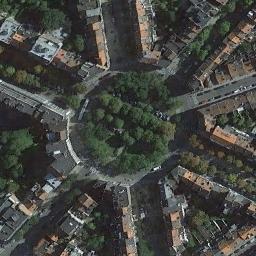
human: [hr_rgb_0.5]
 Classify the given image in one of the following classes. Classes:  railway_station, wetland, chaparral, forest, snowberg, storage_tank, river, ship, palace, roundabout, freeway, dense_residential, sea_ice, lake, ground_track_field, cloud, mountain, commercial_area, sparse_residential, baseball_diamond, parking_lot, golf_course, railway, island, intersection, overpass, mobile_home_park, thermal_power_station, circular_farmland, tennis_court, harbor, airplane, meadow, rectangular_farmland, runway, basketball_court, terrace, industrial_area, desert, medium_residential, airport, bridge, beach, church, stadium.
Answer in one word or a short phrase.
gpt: roundabout